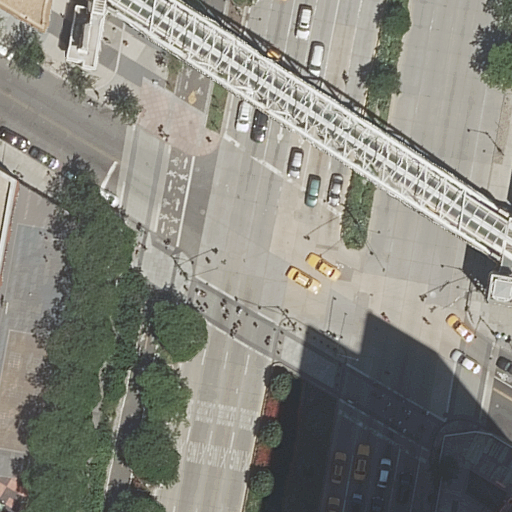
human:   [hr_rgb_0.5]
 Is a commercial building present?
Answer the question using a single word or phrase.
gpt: no

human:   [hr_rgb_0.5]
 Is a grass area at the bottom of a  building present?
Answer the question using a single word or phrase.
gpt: yes

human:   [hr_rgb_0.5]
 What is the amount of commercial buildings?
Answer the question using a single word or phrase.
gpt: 0

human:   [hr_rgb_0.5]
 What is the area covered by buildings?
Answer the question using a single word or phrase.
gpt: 445m2

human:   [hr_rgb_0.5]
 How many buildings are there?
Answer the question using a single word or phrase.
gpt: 2

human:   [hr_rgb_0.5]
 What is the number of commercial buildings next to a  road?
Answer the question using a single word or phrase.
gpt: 0

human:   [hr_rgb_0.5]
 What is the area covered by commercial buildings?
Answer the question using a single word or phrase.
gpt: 0m2

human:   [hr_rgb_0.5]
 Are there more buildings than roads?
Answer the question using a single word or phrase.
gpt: no

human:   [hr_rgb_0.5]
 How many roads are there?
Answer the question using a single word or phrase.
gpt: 26

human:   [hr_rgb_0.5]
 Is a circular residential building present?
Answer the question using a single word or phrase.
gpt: no

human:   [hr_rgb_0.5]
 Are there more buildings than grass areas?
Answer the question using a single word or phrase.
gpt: no

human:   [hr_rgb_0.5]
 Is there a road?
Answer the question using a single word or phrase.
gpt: yes

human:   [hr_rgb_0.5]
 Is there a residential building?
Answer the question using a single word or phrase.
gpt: yes

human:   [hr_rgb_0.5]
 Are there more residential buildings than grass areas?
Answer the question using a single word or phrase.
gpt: no

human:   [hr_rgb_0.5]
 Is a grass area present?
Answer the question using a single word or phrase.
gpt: yes

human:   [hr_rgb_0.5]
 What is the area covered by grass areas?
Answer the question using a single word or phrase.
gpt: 1538m2

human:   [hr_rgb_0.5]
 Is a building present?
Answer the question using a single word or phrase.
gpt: yes

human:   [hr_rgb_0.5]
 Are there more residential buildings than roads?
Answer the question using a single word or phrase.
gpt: no

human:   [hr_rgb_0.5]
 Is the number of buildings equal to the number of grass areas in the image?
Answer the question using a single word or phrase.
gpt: no

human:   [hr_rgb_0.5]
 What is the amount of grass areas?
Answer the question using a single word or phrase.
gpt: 4

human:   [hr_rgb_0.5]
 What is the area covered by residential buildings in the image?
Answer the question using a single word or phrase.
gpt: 150m2

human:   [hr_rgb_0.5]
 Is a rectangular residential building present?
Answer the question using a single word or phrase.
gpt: yes

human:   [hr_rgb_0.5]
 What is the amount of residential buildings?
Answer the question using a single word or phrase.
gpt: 1

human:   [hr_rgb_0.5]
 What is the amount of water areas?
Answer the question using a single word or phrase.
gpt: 0

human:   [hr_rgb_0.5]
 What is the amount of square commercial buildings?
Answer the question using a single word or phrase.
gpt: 0

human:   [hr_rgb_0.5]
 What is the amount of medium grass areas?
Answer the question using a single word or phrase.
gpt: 2

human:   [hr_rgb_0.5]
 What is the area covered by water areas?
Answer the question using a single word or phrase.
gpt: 0m2

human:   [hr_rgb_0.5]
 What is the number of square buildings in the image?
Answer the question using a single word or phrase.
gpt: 0

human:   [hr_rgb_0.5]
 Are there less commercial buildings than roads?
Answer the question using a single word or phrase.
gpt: yes

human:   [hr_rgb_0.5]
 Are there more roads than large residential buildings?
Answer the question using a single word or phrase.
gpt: yes

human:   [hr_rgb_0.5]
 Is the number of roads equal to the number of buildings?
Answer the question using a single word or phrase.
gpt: no

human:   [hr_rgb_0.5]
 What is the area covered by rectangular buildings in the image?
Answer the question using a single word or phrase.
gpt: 150m2

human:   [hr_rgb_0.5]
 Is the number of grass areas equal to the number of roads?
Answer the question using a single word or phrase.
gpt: no

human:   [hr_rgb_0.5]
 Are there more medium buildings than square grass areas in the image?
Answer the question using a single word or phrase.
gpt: yes

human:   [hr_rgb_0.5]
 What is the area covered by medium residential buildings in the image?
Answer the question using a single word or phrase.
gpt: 150m2

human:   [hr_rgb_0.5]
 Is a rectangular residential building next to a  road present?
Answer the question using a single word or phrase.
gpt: yes

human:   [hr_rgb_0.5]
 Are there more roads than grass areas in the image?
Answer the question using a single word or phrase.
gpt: yes

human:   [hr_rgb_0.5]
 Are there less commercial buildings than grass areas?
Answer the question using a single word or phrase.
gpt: yes

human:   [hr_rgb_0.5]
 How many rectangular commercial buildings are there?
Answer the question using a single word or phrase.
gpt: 0

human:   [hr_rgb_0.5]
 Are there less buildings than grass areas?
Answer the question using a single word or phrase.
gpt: yes

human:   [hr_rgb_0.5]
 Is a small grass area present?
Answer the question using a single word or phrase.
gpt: no

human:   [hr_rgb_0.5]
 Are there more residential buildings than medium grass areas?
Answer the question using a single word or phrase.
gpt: no

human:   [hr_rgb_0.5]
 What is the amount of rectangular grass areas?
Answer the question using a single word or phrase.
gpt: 4

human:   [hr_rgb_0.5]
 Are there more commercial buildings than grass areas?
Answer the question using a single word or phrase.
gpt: no

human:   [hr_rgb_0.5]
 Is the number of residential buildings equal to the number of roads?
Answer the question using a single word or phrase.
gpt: no

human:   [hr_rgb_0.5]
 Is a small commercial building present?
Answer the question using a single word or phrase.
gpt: no

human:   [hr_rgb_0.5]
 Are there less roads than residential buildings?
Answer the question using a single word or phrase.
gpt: no

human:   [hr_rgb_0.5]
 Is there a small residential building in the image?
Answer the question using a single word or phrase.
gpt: no

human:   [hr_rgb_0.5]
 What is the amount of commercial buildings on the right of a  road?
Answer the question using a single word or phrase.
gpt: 0

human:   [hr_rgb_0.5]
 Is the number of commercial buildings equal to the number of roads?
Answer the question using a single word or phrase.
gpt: no

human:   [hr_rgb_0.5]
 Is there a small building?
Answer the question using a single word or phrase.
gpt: no

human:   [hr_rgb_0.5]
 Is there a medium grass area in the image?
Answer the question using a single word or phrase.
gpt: yes

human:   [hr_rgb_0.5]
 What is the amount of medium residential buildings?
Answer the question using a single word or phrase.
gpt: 1

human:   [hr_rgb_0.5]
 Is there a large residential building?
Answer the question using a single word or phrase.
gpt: no

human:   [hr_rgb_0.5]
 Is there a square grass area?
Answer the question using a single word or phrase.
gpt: no

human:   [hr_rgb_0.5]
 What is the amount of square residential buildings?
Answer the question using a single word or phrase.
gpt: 0

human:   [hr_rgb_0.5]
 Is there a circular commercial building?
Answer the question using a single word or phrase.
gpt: no

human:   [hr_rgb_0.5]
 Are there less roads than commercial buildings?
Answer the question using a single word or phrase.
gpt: no

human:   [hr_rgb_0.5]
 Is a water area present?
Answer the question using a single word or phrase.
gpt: no

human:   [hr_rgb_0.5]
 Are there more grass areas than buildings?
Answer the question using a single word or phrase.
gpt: yes

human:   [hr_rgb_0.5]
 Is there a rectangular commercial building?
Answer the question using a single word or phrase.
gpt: no

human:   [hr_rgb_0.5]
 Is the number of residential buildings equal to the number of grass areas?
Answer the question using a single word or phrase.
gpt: no

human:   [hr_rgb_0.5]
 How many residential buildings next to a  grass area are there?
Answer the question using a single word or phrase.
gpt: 1

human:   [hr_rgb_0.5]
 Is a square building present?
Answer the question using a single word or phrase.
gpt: no